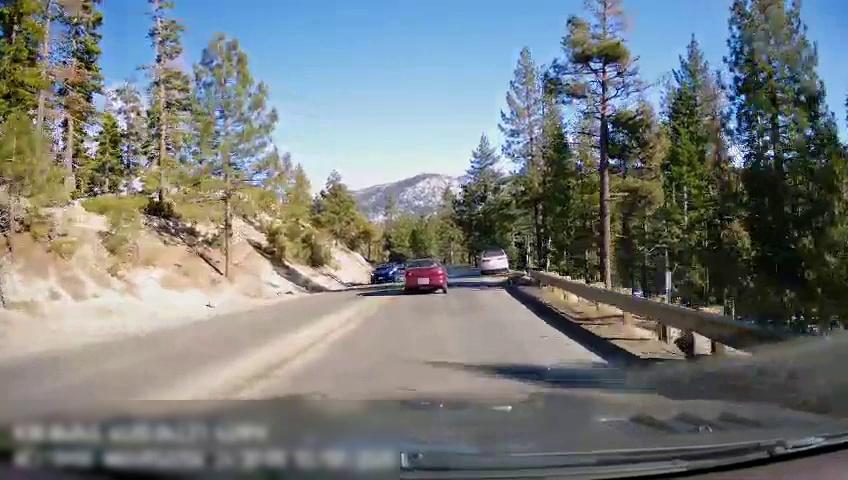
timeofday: Day
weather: Sunny
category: Drivable Space
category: Vehicles | Car
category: Vehicles | Car
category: Vehicles | SUV
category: Lanes | Opposite Lane
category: Lanes | Current Lane